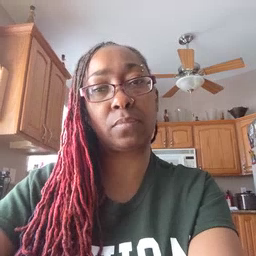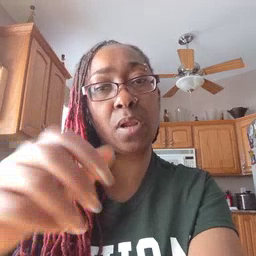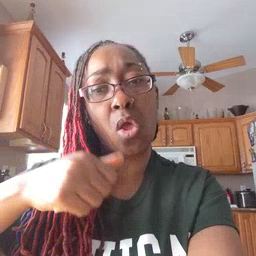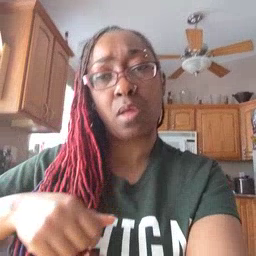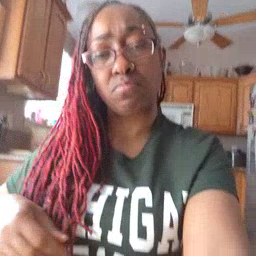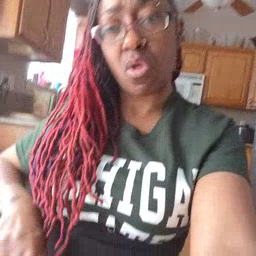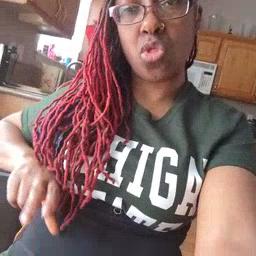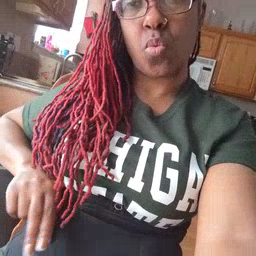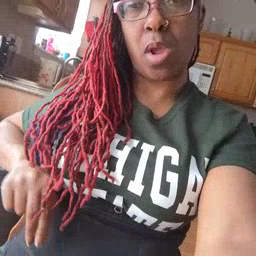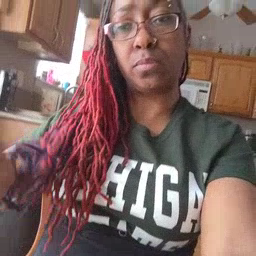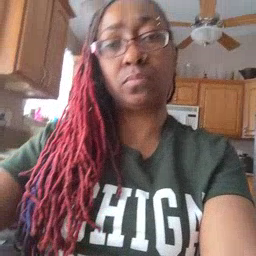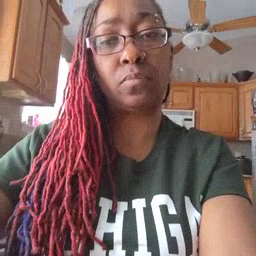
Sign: underwear